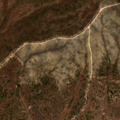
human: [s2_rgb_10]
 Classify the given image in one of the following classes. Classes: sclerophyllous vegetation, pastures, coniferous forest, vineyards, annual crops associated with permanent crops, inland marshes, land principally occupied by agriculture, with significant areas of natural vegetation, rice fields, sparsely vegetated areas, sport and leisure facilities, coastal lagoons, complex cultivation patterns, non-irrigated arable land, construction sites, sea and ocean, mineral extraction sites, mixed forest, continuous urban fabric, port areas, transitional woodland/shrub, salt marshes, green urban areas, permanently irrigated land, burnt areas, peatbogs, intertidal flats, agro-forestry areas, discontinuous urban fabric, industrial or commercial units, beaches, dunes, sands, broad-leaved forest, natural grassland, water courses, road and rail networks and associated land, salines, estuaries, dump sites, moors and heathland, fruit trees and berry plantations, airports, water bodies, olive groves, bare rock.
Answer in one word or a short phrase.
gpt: agro-forestry areas, transitional woodland/shrub